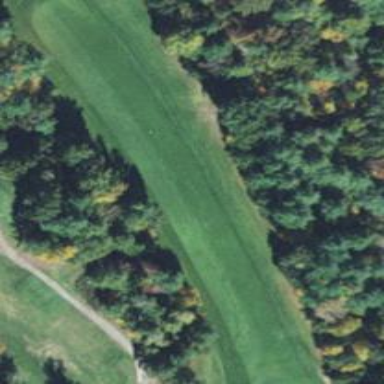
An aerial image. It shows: Golf hole.